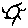
Label: sun